Field crop: maize
Growth stage: 2
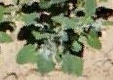
Species: chenopodium